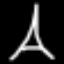
Label: The Eiffel Tower